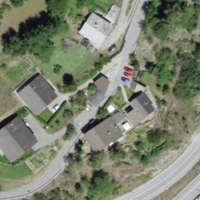
EUNIS habitat code: 55
Species observed at this site:
Medicago sativa